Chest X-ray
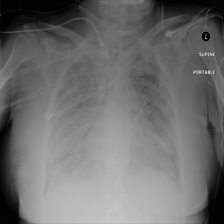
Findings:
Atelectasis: negative
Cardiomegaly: negative
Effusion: negative
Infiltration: negative
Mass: negative
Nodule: negative
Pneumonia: negative
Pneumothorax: negative
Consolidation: negative
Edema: negative
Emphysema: negative
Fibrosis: negative
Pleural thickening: negative
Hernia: negative